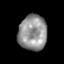
Tissue: skin
Cell type: T cells
Senescence score: 0.2145
Nuclear area (px): 988
Mean DAPI intensity: 146.683